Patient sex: M
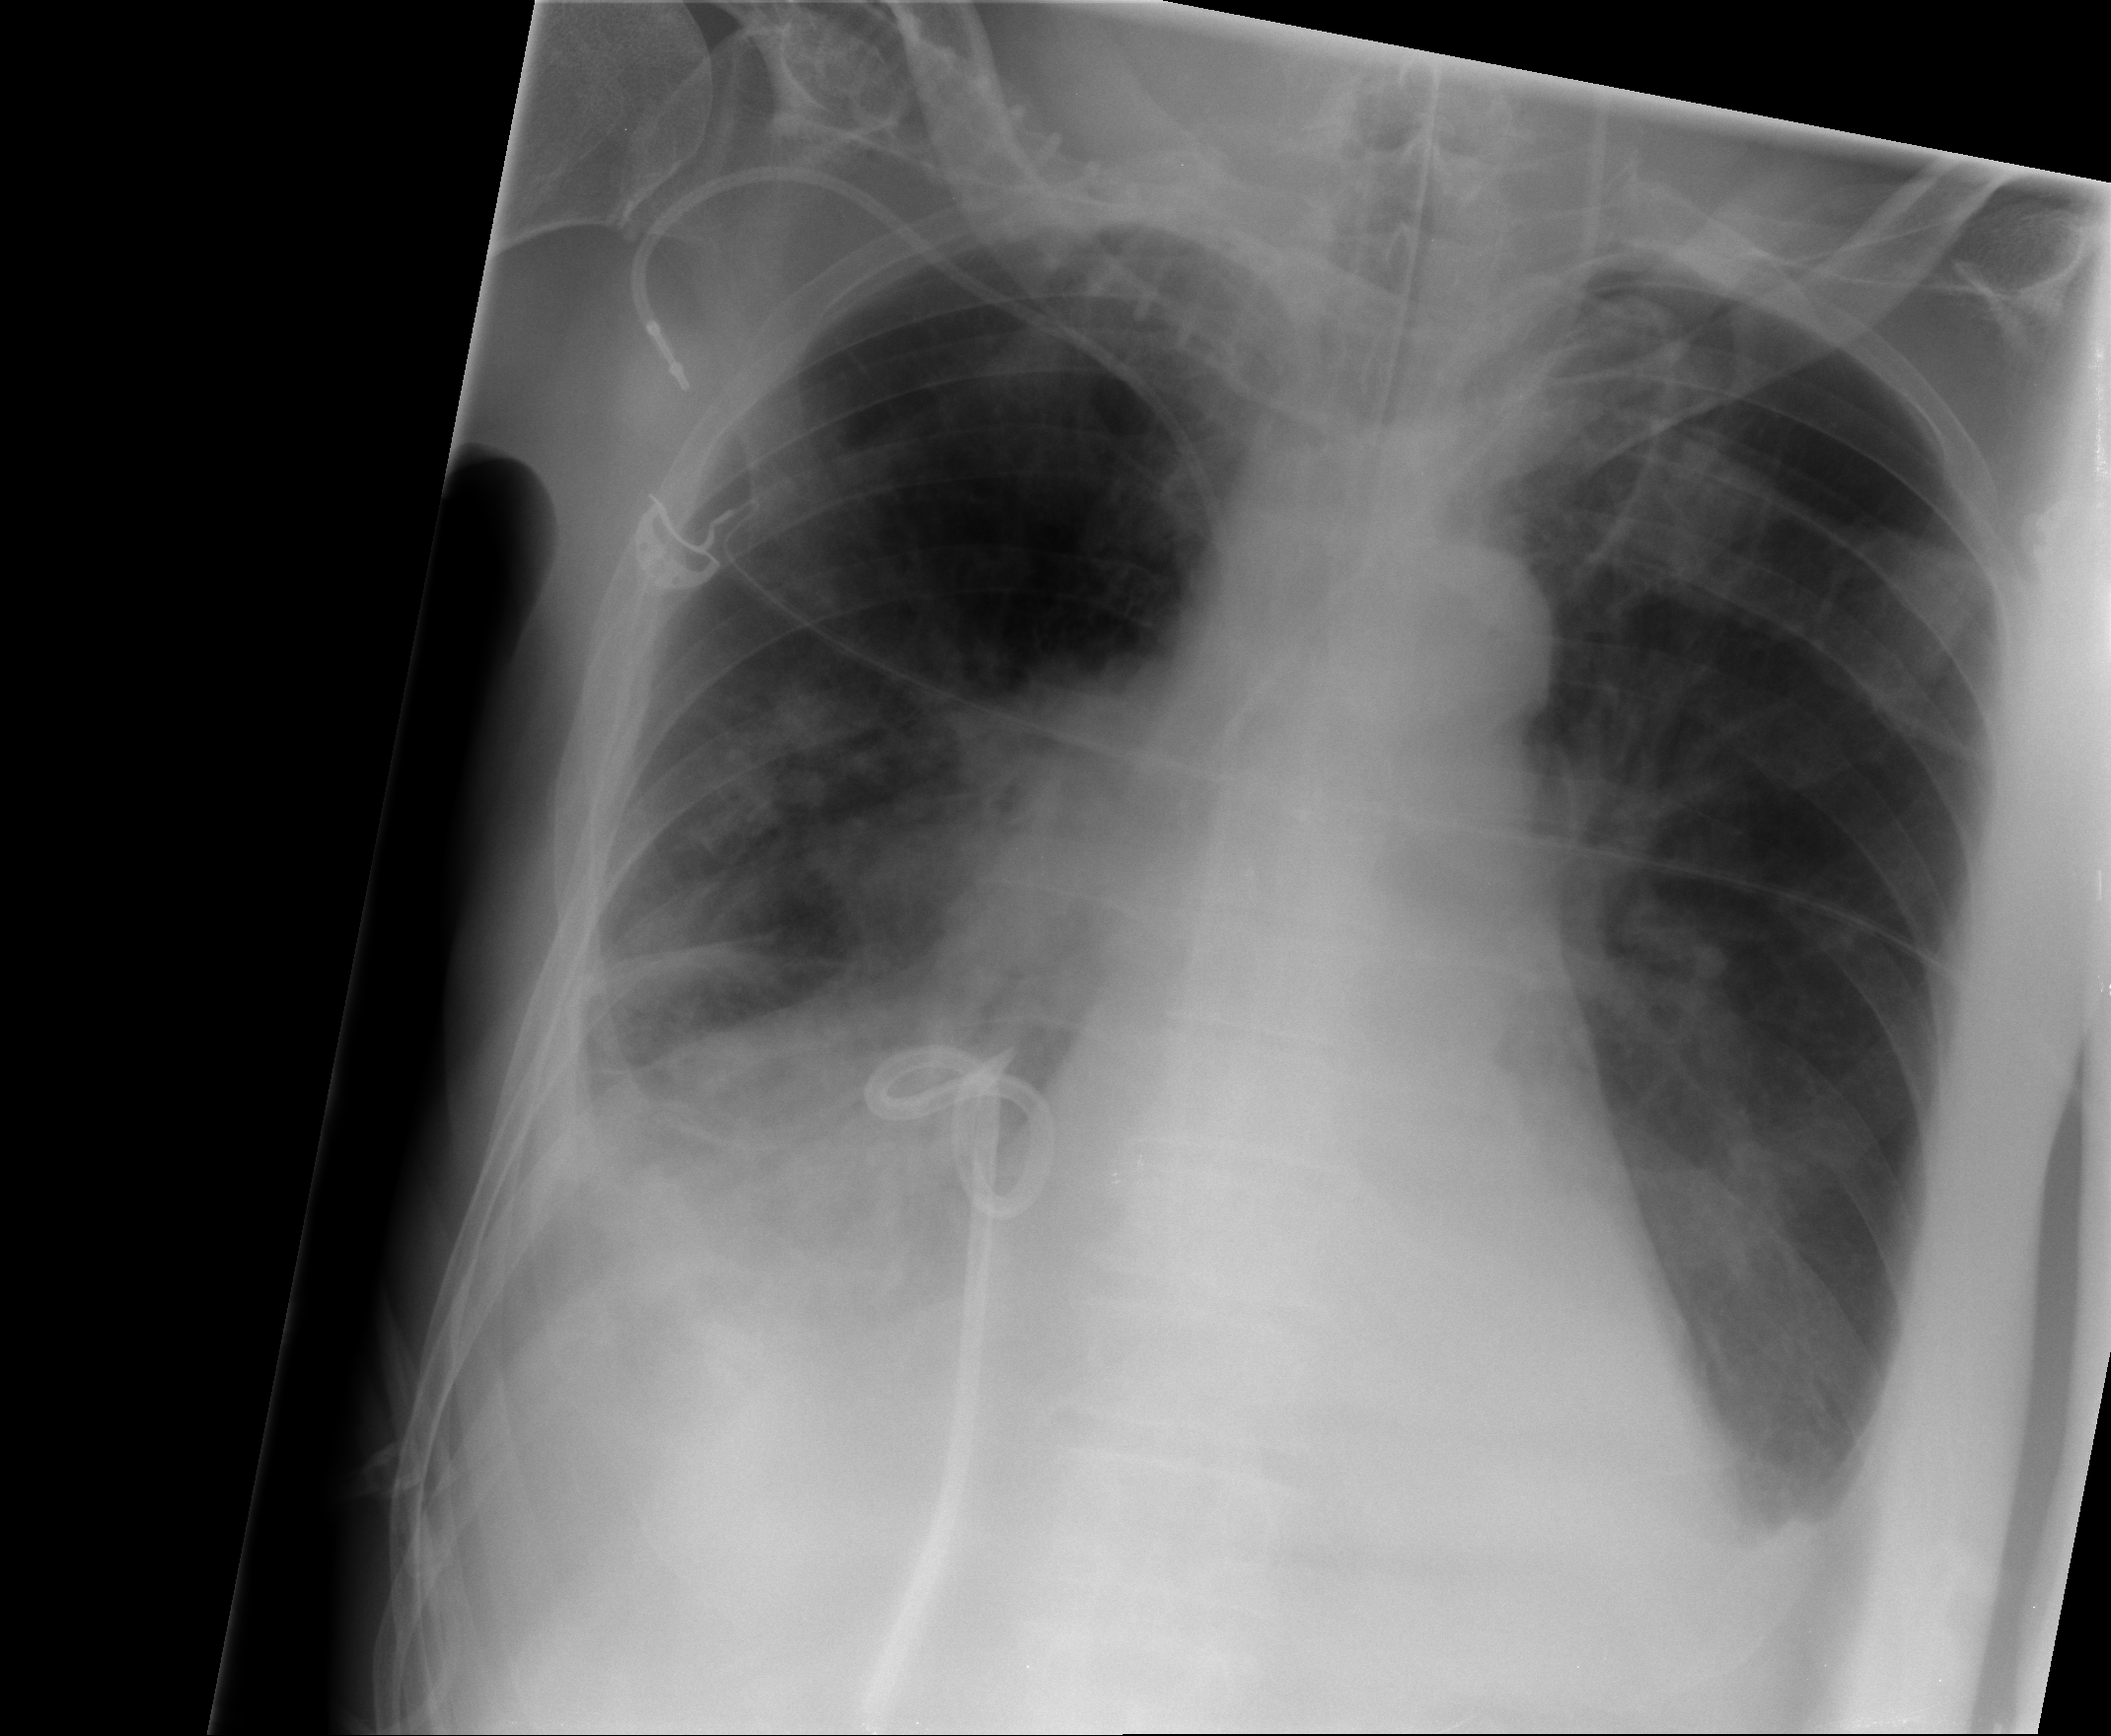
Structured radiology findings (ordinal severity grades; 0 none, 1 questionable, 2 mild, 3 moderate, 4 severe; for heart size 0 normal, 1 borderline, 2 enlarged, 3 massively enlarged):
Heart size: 0
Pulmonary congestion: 2
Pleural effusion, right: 2
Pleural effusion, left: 1
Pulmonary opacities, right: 0
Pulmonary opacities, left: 0
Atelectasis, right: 2
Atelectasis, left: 0